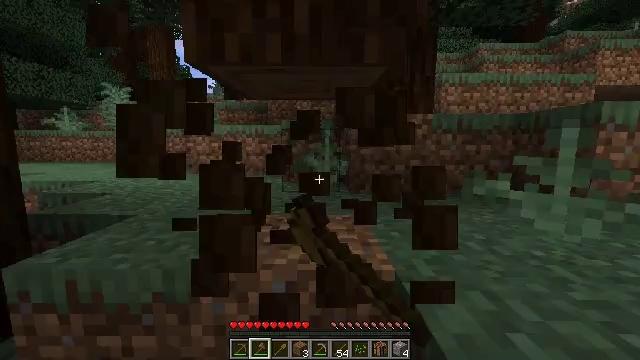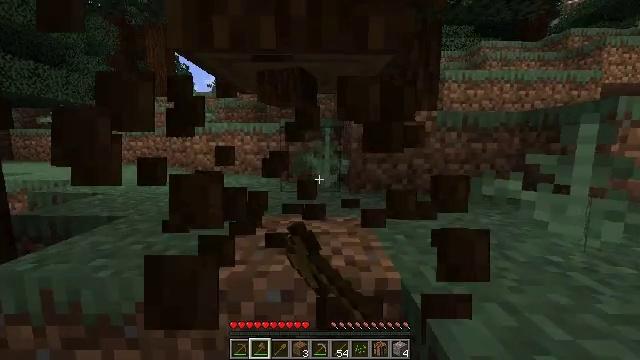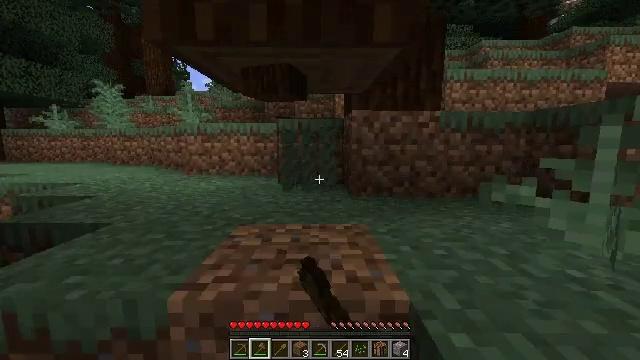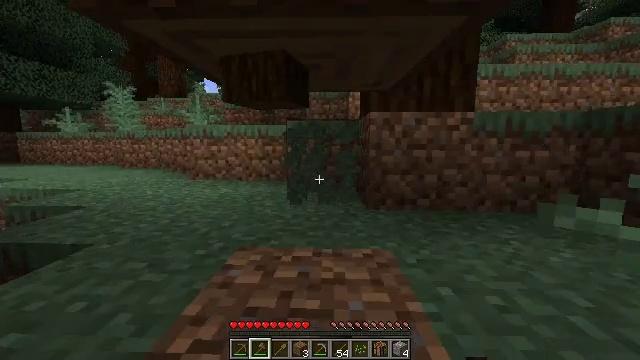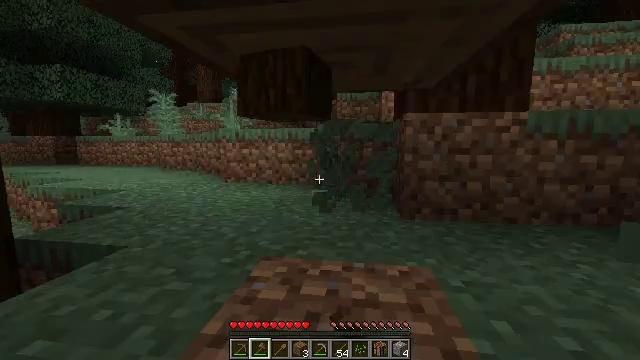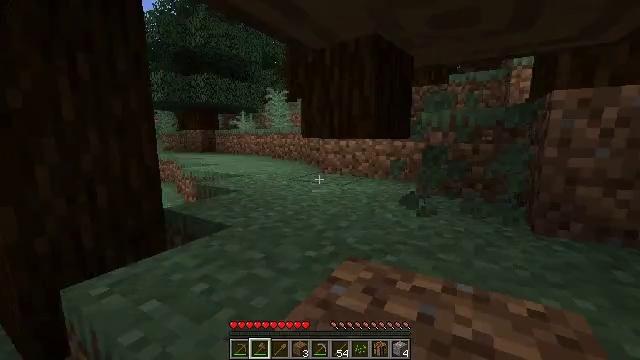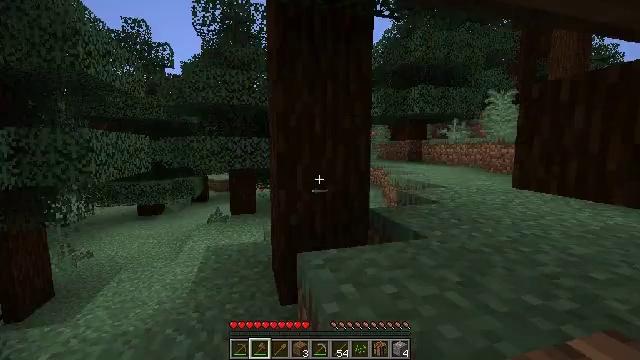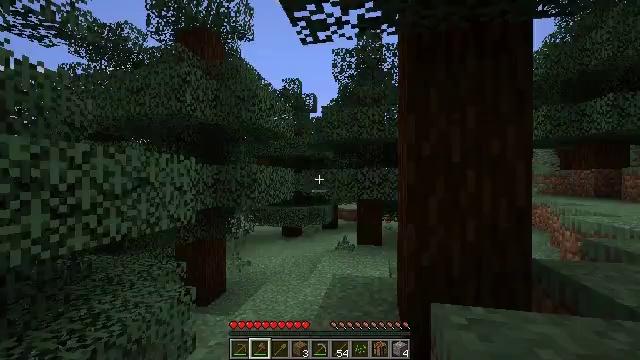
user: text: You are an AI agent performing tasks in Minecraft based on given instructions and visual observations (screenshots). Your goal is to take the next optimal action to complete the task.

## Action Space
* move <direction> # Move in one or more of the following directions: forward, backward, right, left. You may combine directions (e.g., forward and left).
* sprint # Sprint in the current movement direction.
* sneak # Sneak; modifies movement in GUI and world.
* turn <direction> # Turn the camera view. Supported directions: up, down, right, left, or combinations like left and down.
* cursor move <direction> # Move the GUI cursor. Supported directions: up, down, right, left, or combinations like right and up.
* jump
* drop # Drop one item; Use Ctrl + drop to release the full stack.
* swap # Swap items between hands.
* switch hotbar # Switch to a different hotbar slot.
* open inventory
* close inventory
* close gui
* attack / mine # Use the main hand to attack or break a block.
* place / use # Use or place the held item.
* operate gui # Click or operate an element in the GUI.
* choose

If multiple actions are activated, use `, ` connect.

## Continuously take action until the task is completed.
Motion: motion action
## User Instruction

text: Gather fern from the ground.
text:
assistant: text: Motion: move forward, attack / mine
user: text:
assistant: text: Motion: move forward, attack / mine
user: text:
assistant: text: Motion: move forward, turn left, attack / mine
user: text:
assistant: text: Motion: move forward, turn left
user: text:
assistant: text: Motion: move forward and move right, turn left and down
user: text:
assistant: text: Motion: move forward and move right, turn left and up
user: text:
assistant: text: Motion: move forward and move right, turn left and up
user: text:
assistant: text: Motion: no_op